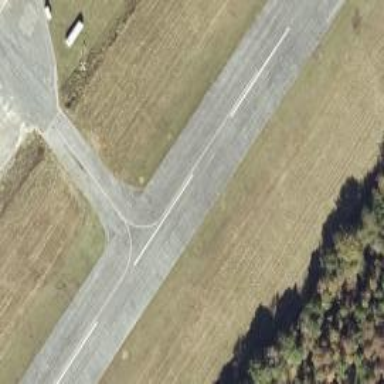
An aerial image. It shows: Runway surface made of asphalt at airport.